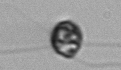
Label: flagellate_morphotype1